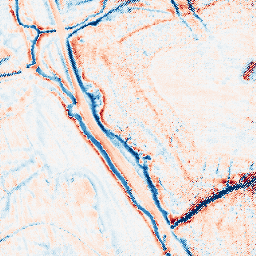
Category: edge_preserving
Decomposition family: bilateral
Decomposition parameters: d: 15
sigma_color: 100
sigma_space: 75
Upsampling method: regularized
Upsampling parameters: scale: 4
lambda_reg: 0.1
Upsampling scale: 4